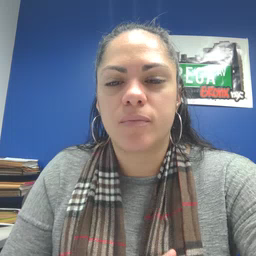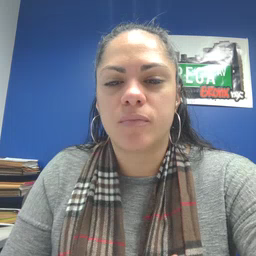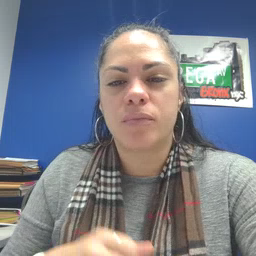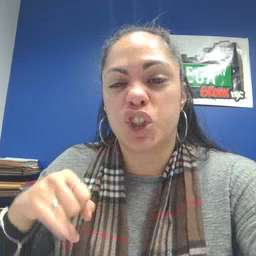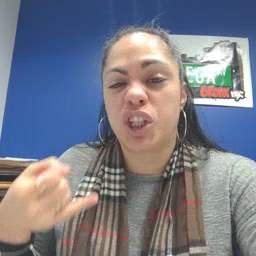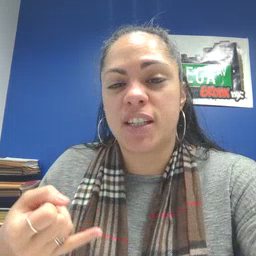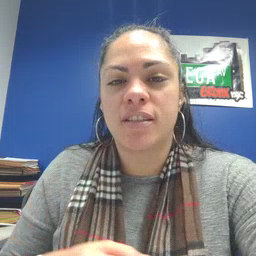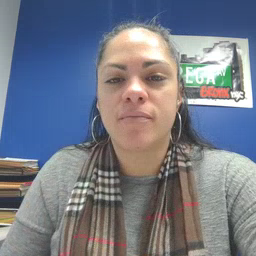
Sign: jeans